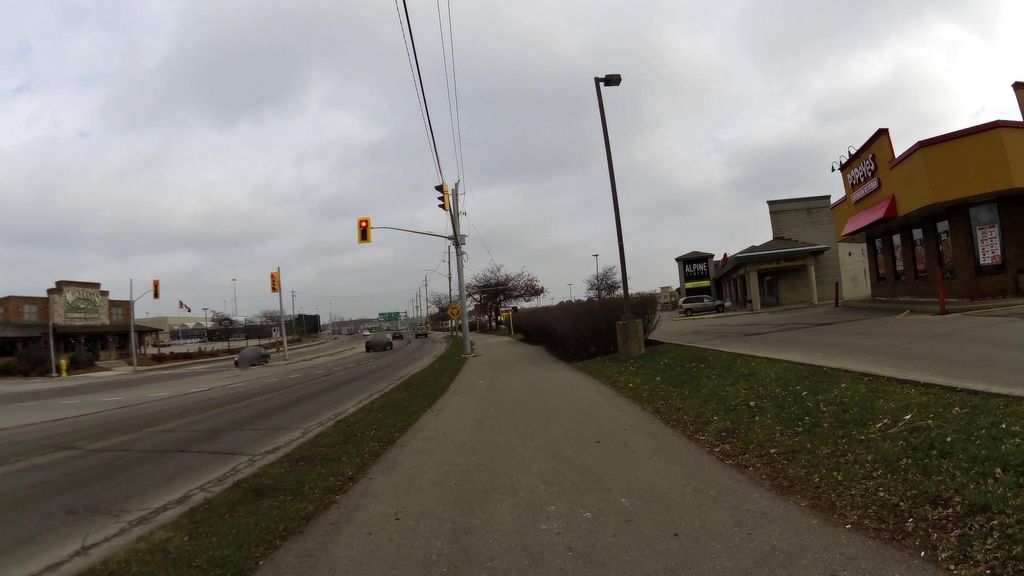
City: kitchener-waterloo